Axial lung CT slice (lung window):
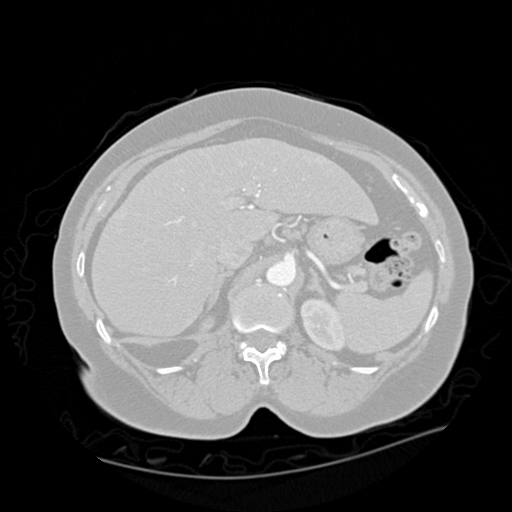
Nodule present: no